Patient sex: M
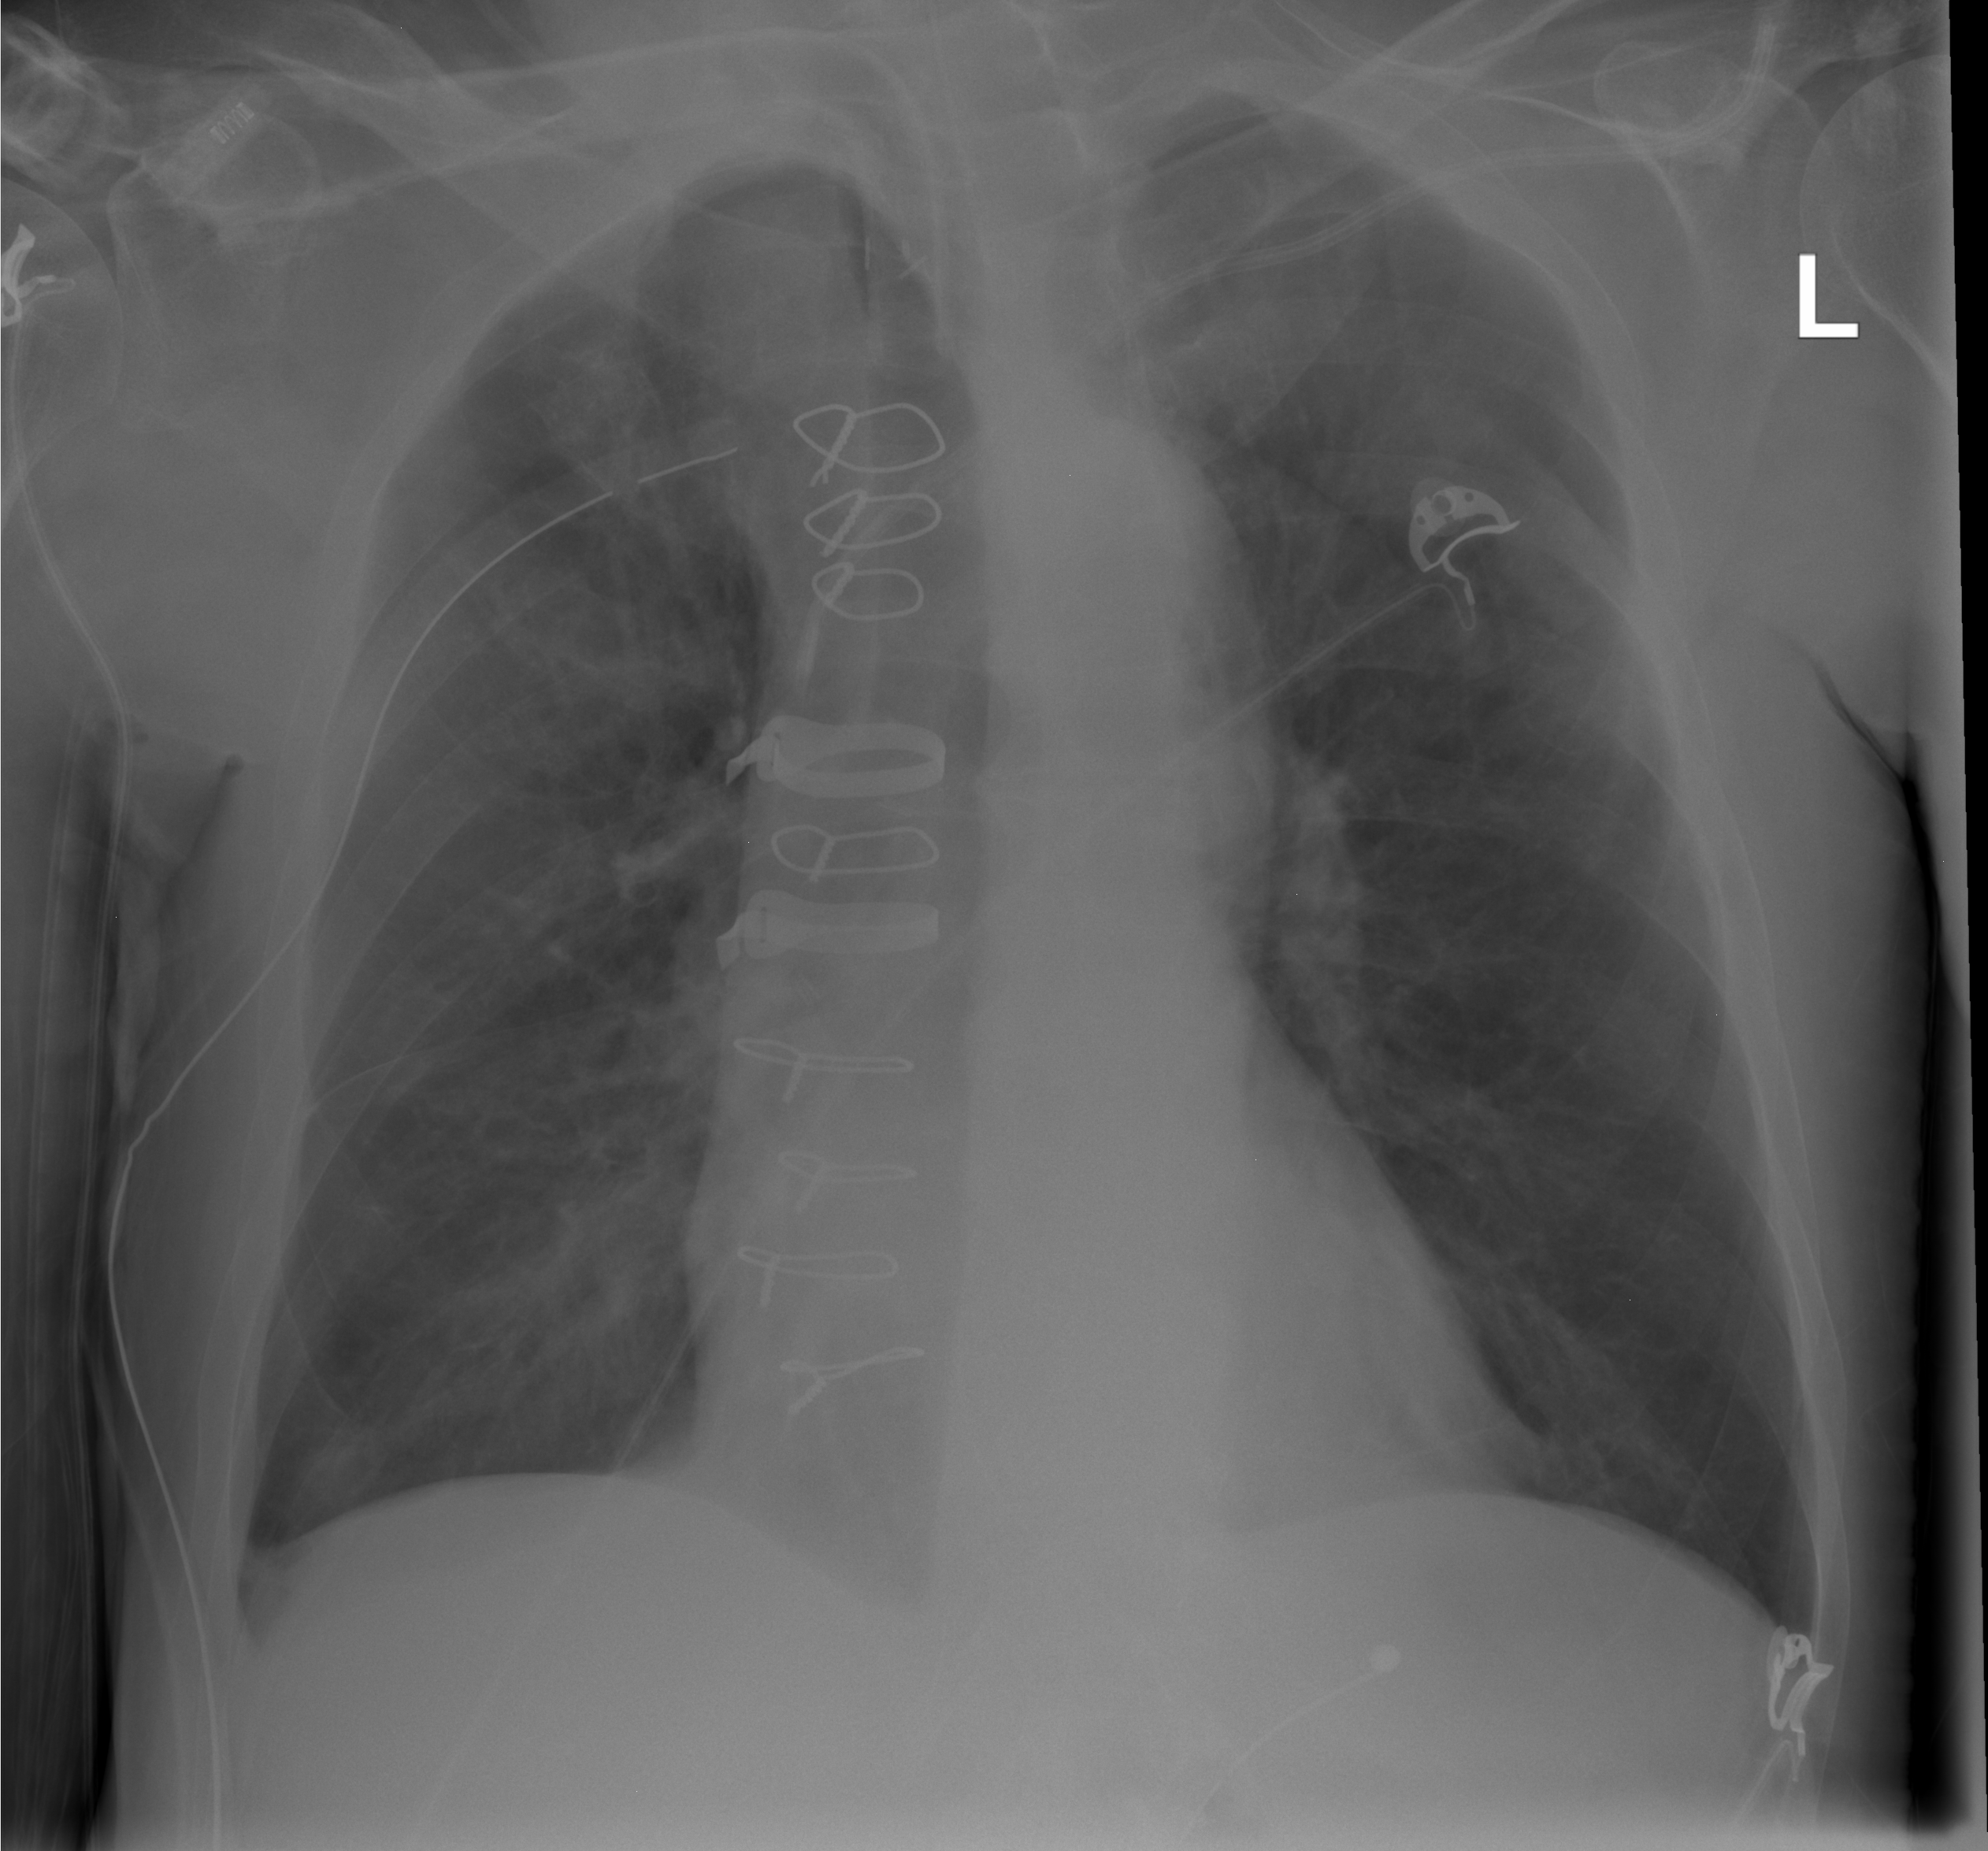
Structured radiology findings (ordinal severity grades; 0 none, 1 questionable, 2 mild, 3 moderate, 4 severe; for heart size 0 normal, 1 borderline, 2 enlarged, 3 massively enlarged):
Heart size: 0
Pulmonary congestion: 0
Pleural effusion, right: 0
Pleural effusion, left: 0
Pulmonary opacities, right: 2
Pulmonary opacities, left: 0
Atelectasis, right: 0
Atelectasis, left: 0